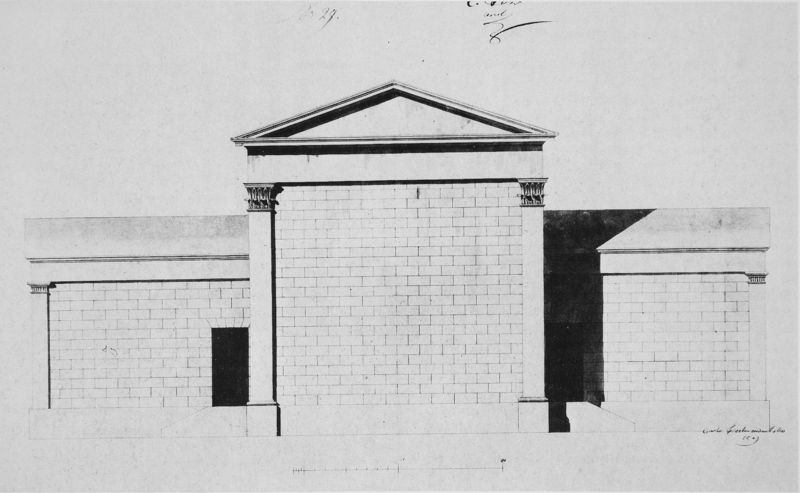
Titel: Palais Asbeck am Karolinenplatz 3, München, Gartensalon, Aufriss Vorderseite
Künstler: Carl von Fischer
Standort: München
Institution: Architektursammlung der Technischen Universität
Schlagwörter: dunkel, schatten, weiß, dreieck, fenster, grau, hell, licht, mitte, pfeiler, schwarz, skizze, säule, säulen, tür, zeichnung, dach, gebäude, haus, wand, architektur, rahmen, sockel, stein, steine, signatur, flach, sonne, dunkelheit, drei, klassizismus, schrift, fassade, datierung, giebel, mauer, ziegel, grafik, backstein, signiert, pilaster, treppe, symmetrie, gerade, durchgang, tor, name, eingang, tusche, blind, münchen, mauerwerk, druck, schwarzweiß, beschriftung, entwurf, architrav, kapitelle, kapitell, fries, dreiecksgiebel, gemäuer, öffnung, gesims, quader, ionisch, plan, tempel, basis, dorisch, wnad, vorlage, korinthisch, glyptothek, kapitel, gebälk, klenze, schinkel, lisenen, arkanthus, geison, aufriss, tympanon, zeichnungen, maßstab, ädikula, krypta, ordnung, lisene, ziegelstein, genau, krepis, korinthica, quatermauerwerk, sockerzone, zeichnunge, skizziert, mathematisch, bausteine, römisch, griechisch, giebel#, palkn, teppioch, quaderwerk, eingnang, korinthisch#